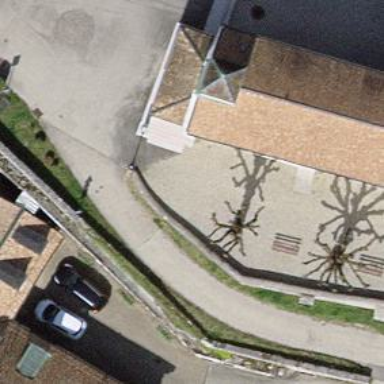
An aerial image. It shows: Footway made of paving stones.